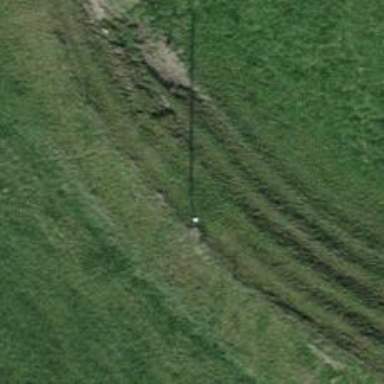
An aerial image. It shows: Communication pole.